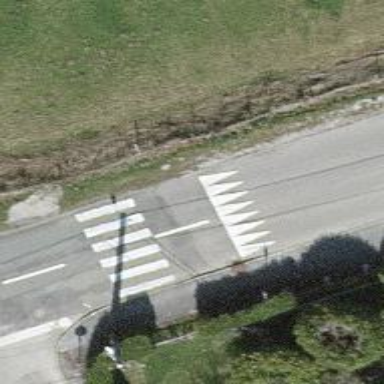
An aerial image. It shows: Tertiary road with traffic calming hump.